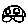
Label: car